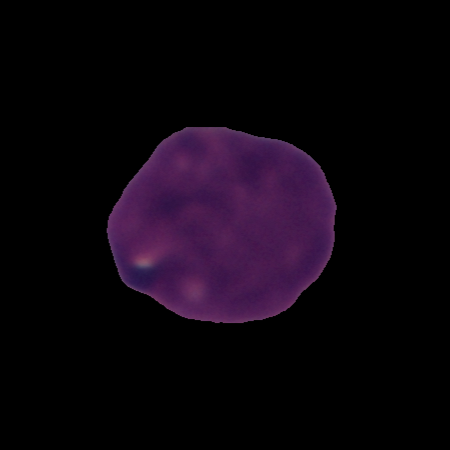
Label: cancer